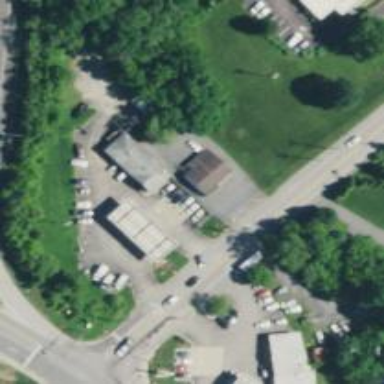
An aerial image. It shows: Convenience shop.